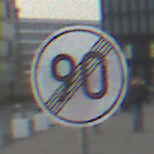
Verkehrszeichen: EndeGeschwindigkeit90
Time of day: SunriseSunset
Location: Outdoor (Urban)
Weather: PartlyCloudy
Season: NotSpecified
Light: Natural